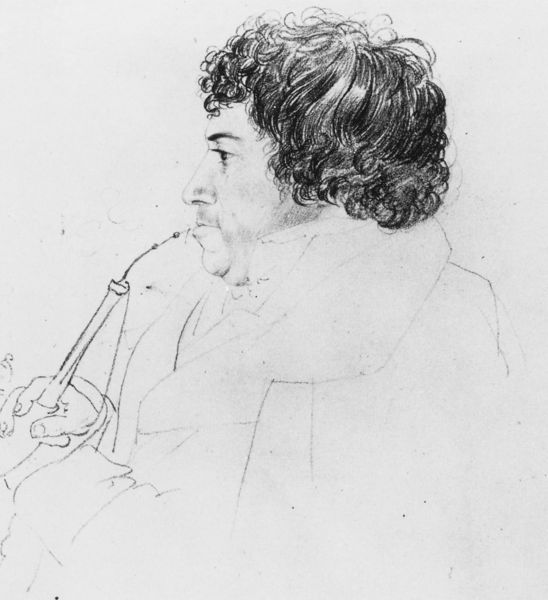
Titel: Johann Martin Rohden
Künstler: Carl Philipp Fohr
Institution: Heidelberg, Kurpfälzisches Museum der Stadt
Schlagwörter: feder, hand, mann, schatten, weiß, frisur, mund, nase, profil, schwarz, skizze, zeichnung, blick, bart, jung, augen, gesicht, kragen, mensch, bildnis, hände, portrait, porträt, rauch, haare, mantel, person, locken, seitlich, studie, dick, pfeife, rauchen, striche, fett, künstler, seite, schwarzweiß, stehkragen, luther, schwach, lockiges haar, weuß, mundstück, saugen, shcwrazweiß, authoportrait, selbstbidnus